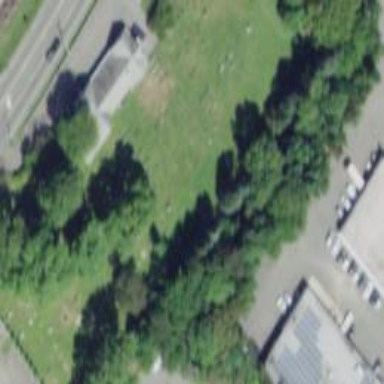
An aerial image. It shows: Cemetery.